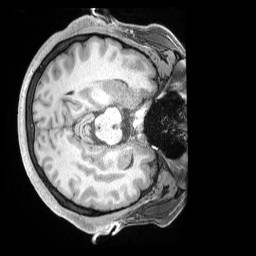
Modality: T1w
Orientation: axial
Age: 35
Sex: male
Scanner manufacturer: siemens
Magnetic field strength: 3 T
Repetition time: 2 s
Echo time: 0.00211 s